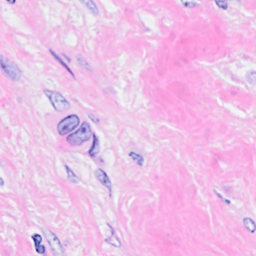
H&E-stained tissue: Breast